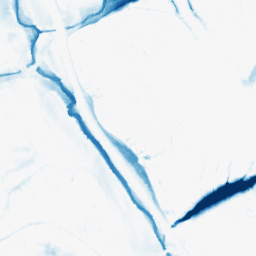
Category: morphological
Decomposition family: morphological_ellipse
Decomposition parameters: operation: closing
width: 30
height: 20
Upsampling method: sinc_blackman
Upsampling parameters: scale: 2
kernel_size: 16
Upsampling scale: 2